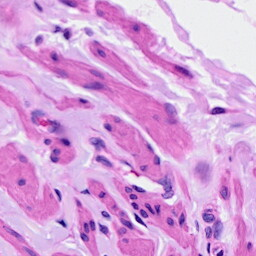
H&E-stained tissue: Ovarian